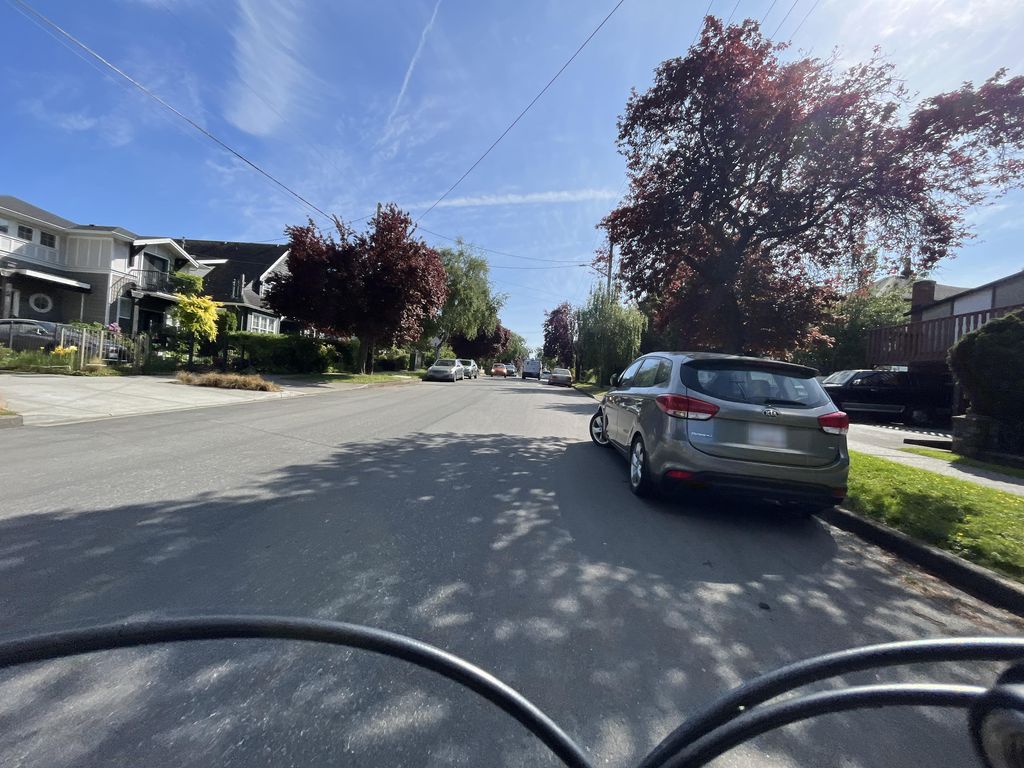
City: victoria